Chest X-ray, PA view. Patient: 56 years old, sex M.
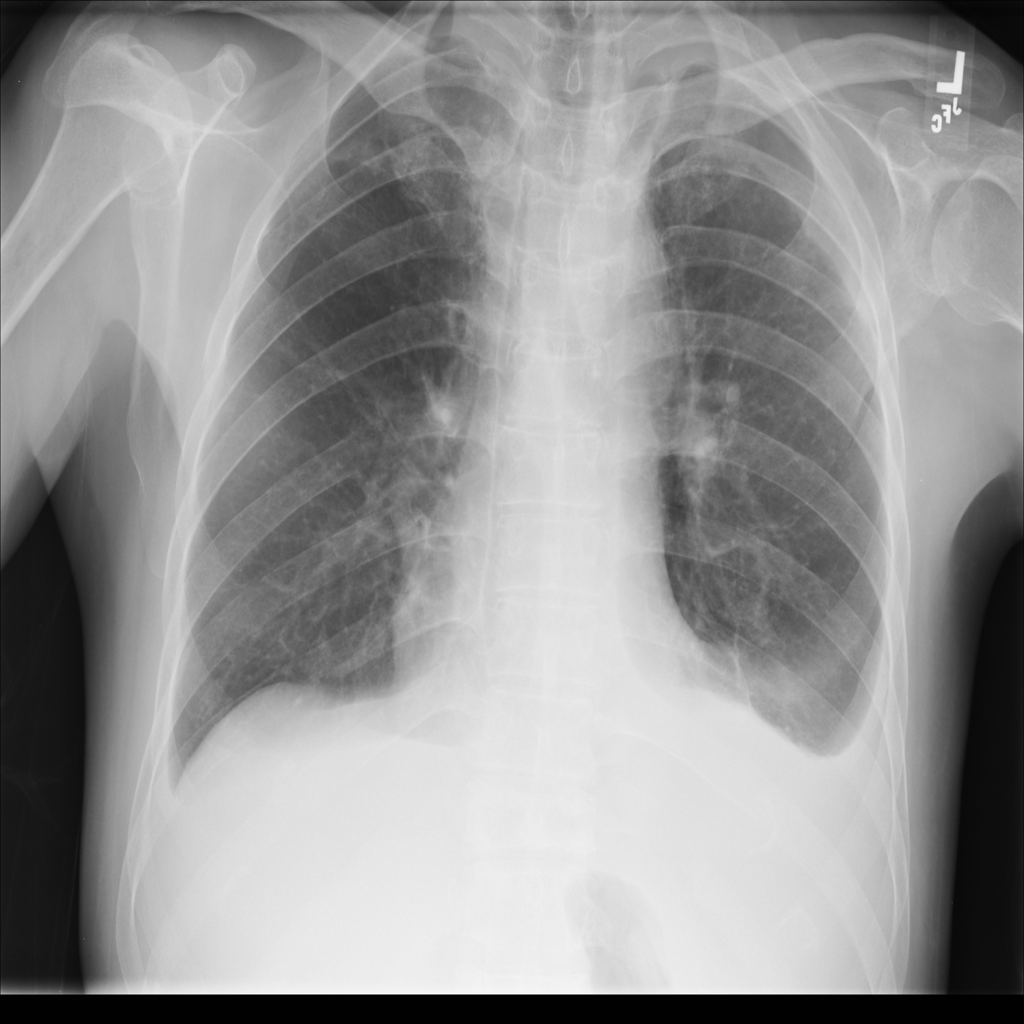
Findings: Pneumothorax